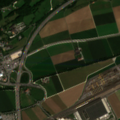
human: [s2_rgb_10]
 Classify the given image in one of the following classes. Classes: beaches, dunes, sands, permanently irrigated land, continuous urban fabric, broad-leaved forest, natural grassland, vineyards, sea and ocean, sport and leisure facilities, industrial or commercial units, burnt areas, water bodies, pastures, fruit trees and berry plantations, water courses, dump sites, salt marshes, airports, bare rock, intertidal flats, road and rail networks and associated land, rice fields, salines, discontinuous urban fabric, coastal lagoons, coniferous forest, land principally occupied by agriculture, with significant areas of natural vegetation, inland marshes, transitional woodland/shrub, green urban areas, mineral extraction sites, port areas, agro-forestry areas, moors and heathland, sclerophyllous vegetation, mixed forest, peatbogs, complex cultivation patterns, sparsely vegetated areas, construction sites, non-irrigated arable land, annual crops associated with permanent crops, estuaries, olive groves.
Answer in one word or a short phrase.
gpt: discontinuous urban fabric, industrial or commercial units, non-irrigated arable land, broad-leaved forest